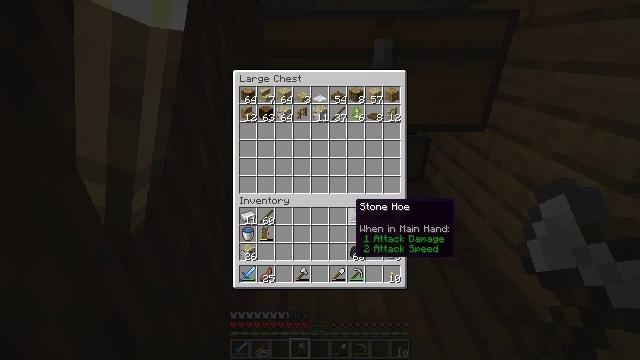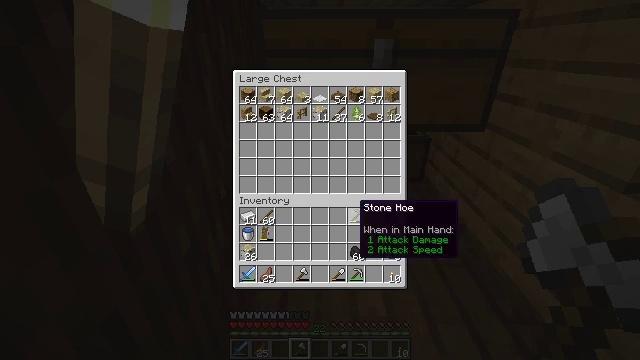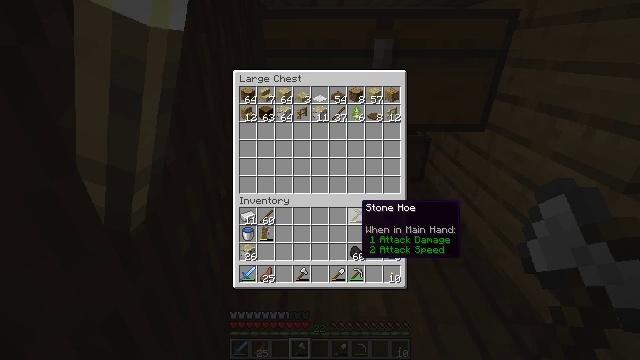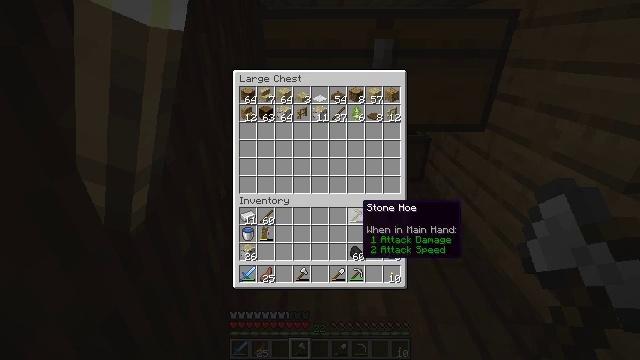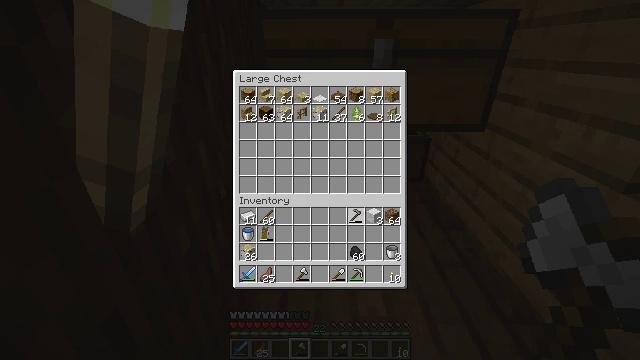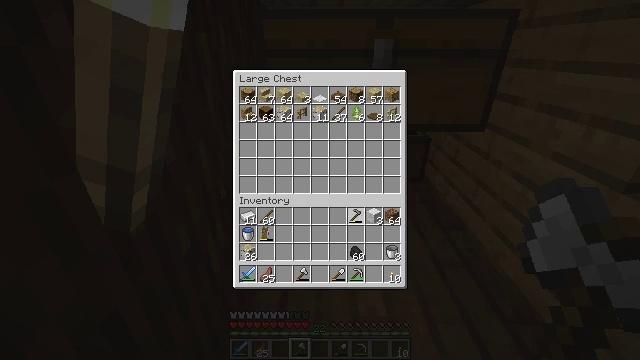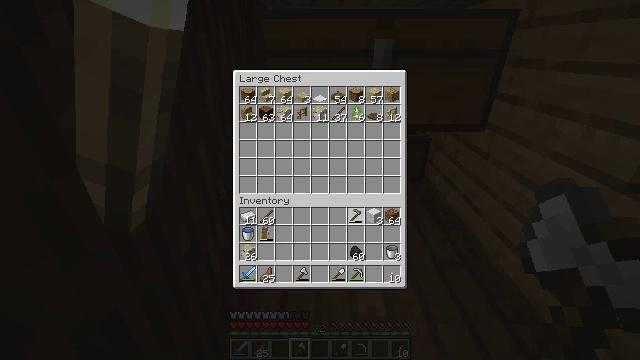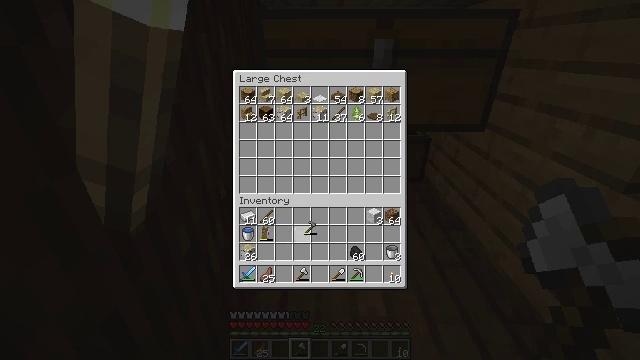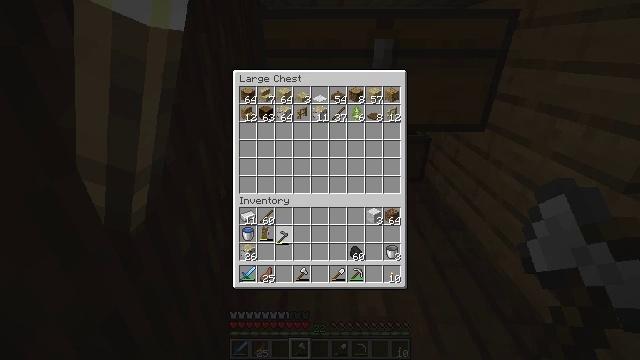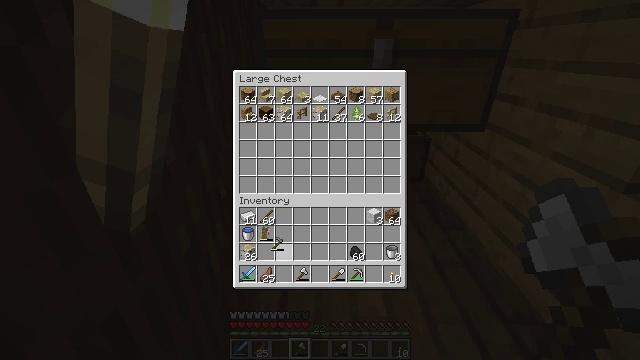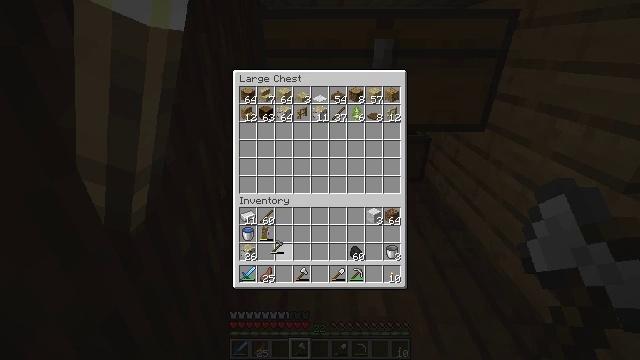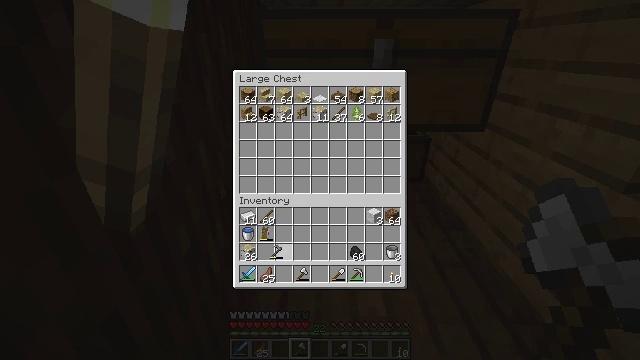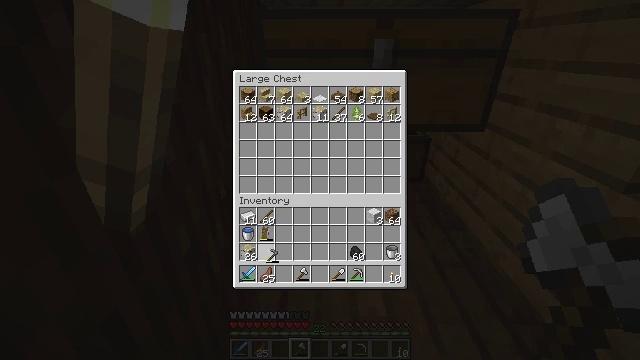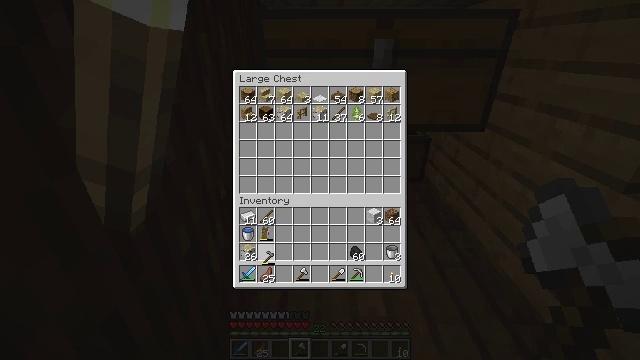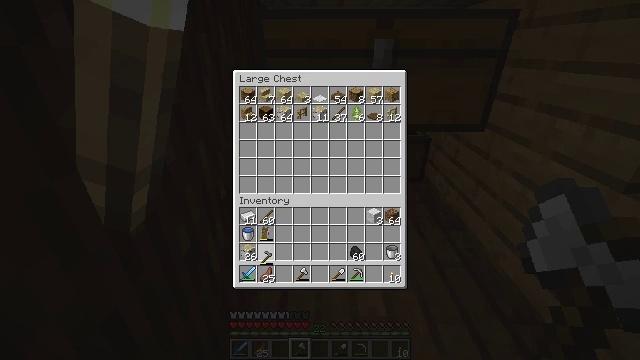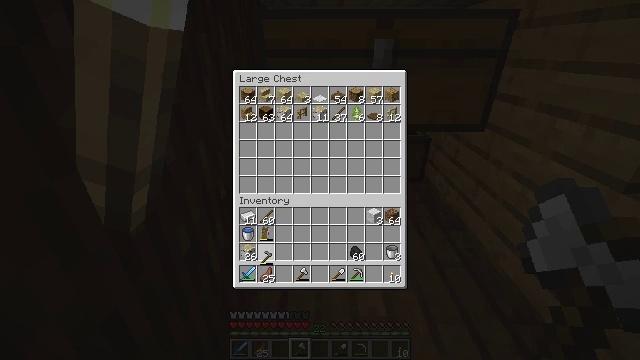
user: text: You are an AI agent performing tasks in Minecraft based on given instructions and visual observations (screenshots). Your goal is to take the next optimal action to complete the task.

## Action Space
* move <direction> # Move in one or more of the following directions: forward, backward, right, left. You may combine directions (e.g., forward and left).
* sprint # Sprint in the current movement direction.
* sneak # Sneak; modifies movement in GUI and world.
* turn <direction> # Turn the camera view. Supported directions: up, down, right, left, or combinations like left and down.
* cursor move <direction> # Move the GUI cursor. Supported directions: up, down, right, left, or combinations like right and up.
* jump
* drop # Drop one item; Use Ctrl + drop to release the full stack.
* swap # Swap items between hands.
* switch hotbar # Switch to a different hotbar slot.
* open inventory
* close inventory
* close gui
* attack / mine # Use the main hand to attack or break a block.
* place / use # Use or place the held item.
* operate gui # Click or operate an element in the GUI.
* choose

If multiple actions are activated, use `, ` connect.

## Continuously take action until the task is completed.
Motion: motion action
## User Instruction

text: Attack the nether wart block to break it.
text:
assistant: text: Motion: no_op
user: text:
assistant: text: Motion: no_op
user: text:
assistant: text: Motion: no_op
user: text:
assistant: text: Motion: operate gui
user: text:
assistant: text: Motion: operate gui
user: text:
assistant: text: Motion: operate gui
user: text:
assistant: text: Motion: cursor move left and down
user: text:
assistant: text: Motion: cursor move left and down
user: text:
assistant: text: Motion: no_op
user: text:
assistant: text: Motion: no_op
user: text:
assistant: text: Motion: no_op
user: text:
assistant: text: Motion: no_op
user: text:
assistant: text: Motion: no_op
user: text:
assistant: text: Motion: no_op
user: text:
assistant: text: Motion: no_op
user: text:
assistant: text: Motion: no_op
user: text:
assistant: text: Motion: no_op
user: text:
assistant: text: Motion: no_op
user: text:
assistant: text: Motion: no_op
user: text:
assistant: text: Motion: no_op
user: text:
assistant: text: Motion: no_op
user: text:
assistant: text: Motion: no_op
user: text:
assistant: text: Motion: operate gui
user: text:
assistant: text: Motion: operate gui
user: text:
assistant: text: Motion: no_op
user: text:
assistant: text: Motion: no_op
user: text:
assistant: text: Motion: no_op
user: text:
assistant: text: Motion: no_op
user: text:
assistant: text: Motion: no_op
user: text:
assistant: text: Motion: no_op